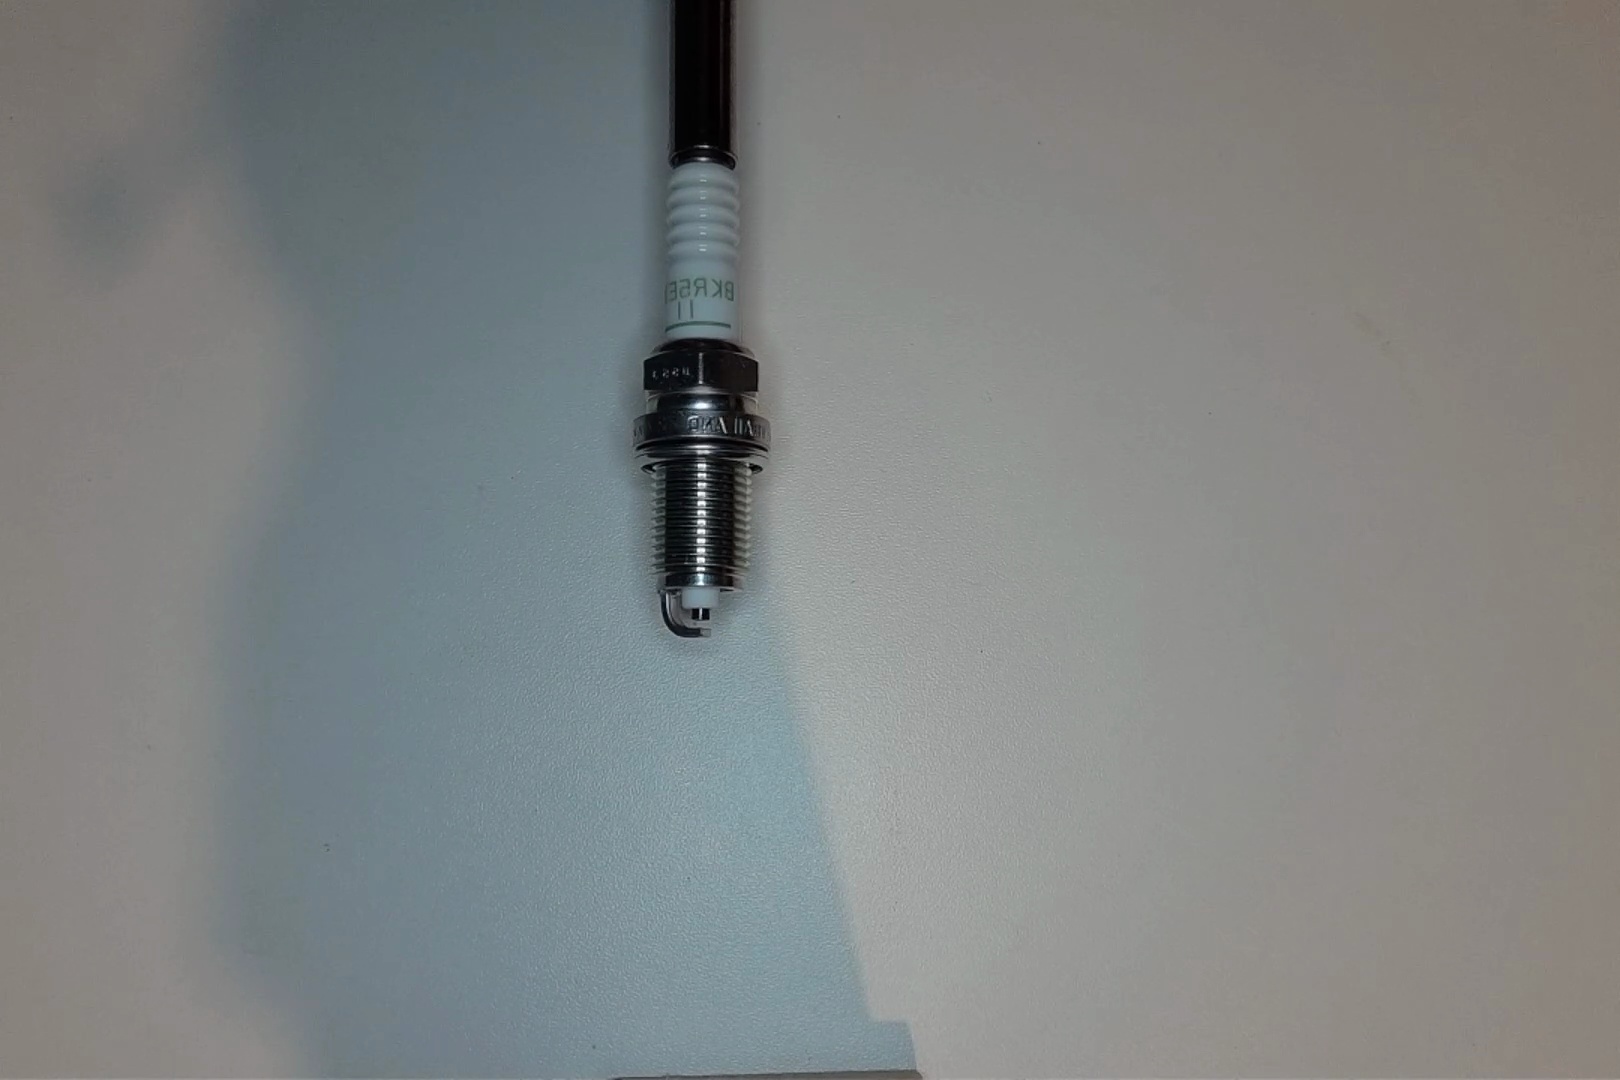
Label: no anomaly